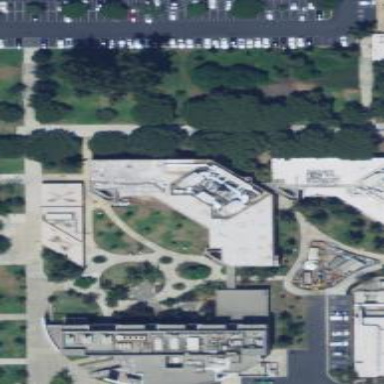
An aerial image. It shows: University building.